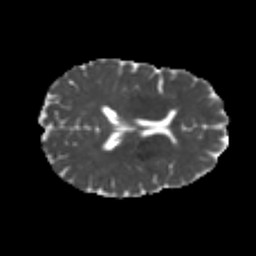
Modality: MD
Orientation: axial
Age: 26
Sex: female
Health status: healthy
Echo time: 0.074 s